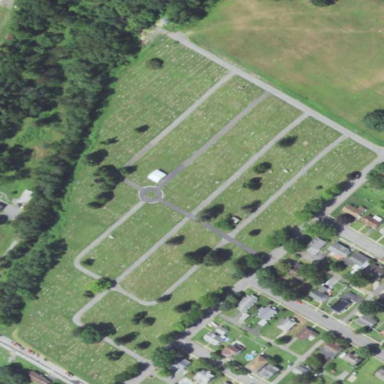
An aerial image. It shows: Cemetery.